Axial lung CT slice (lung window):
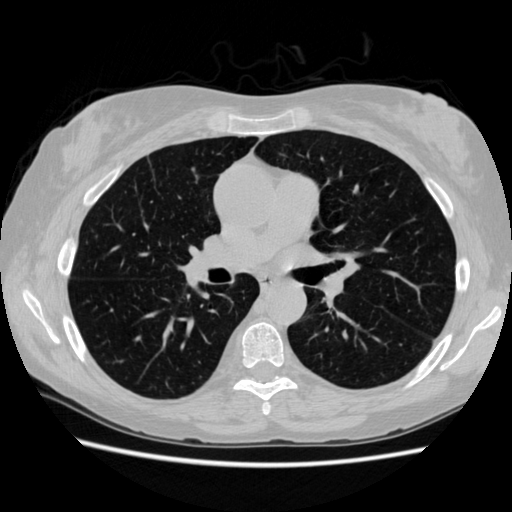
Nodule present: no